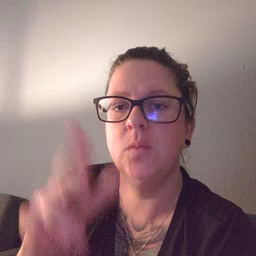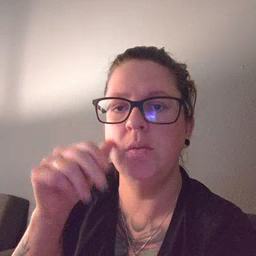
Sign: horse